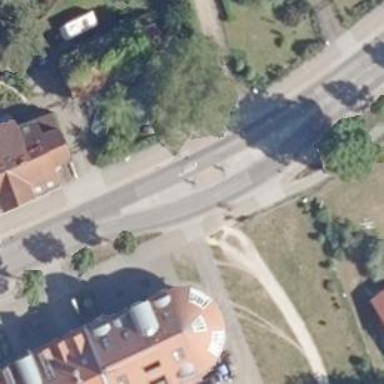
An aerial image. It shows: Uncontrolled crossing with traffic-calming island.